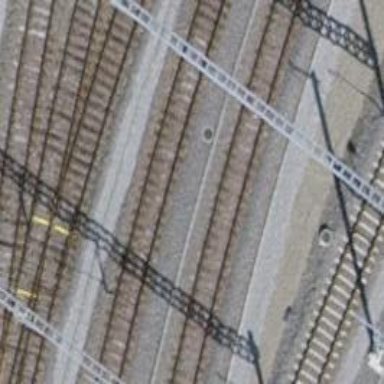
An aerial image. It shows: Rail yard with electrified contact lines for railway operations.